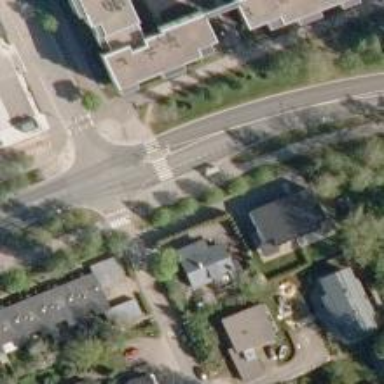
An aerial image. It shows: Marked road crossing with pedestrian island.